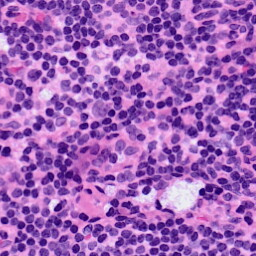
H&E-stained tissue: LymphNode